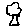
Label: tree